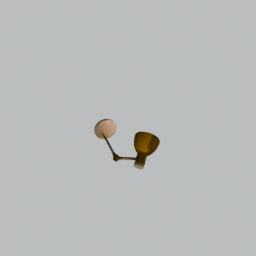
Label: lighting